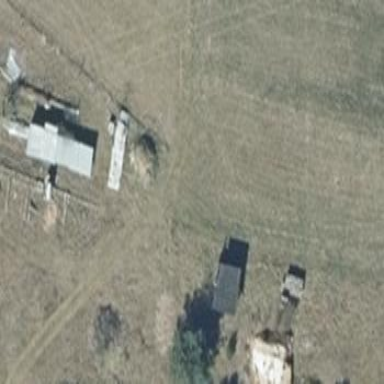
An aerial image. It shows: Farmyard area.